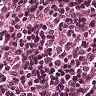
Metastatic tissue present: no